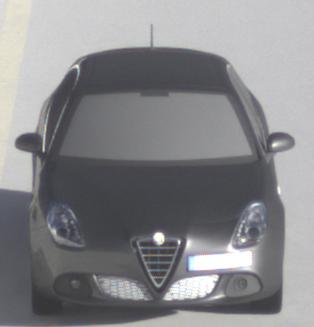
Make: Alfa Romeo
Model: Giulietta 1.4 TB 16V
Detailed model: Giulietta (940)
Model produced from: 2010/05
Model produced until: 2013/03
Doors: 5
Color: gray
Road condition: dry road
Daytime: morning or afternoon
Contrast: high contrast